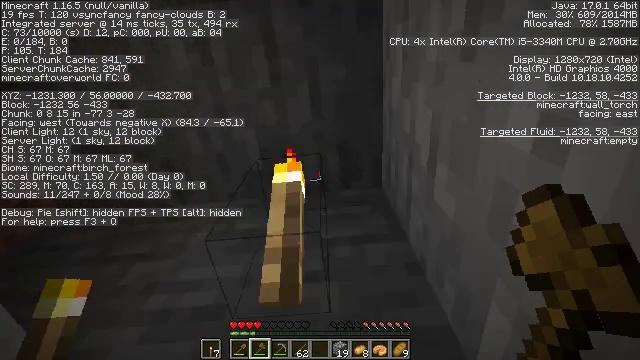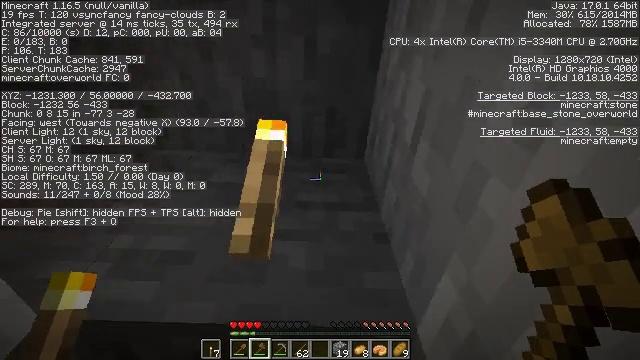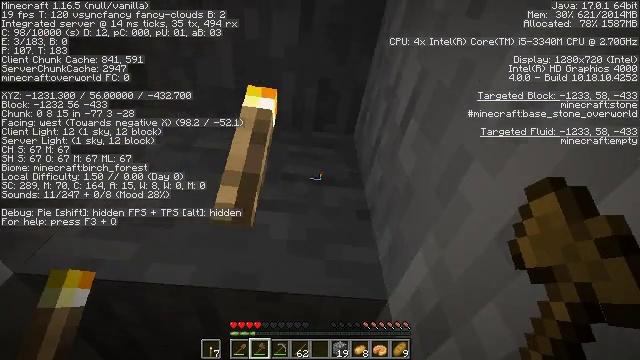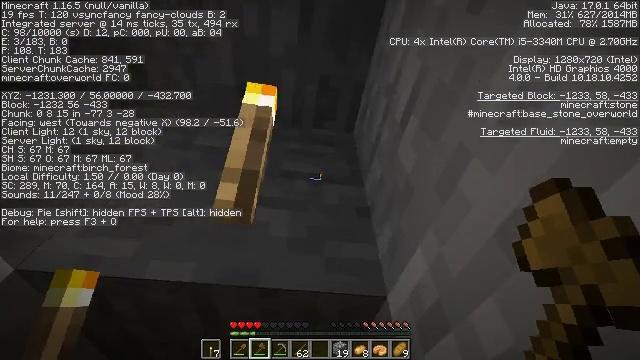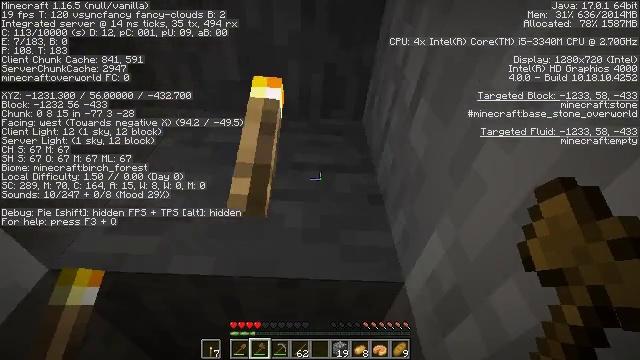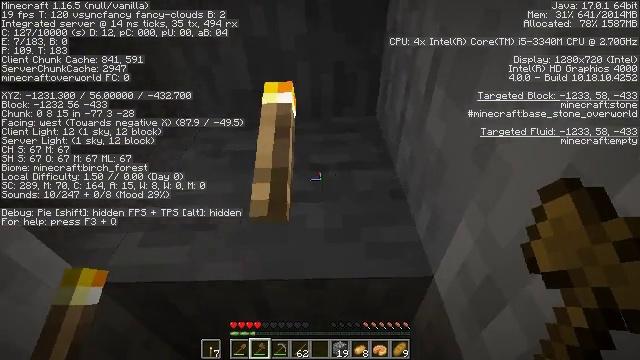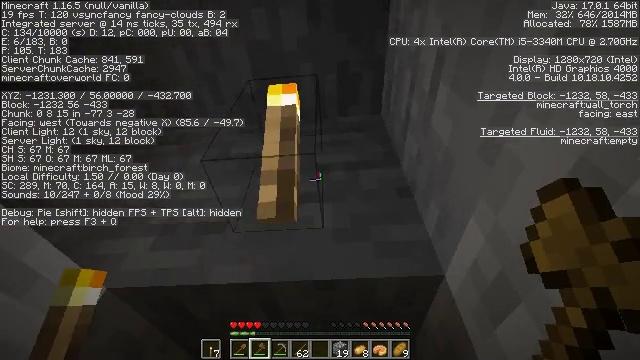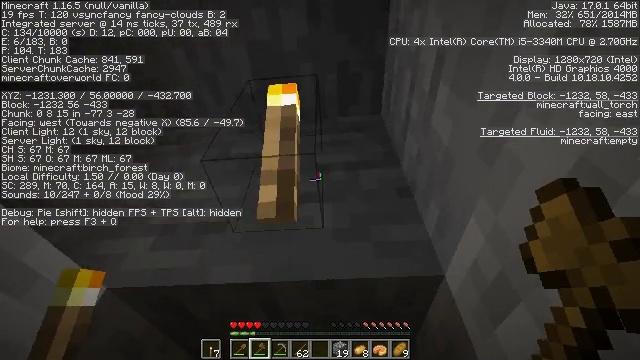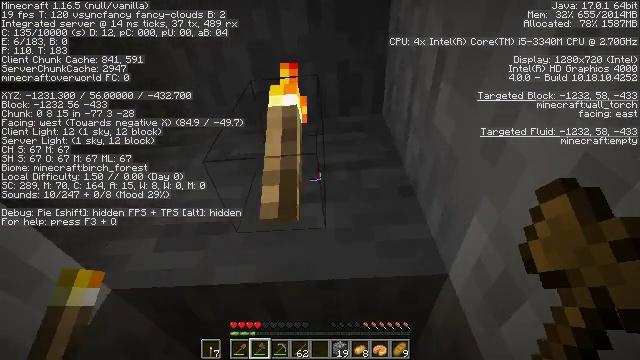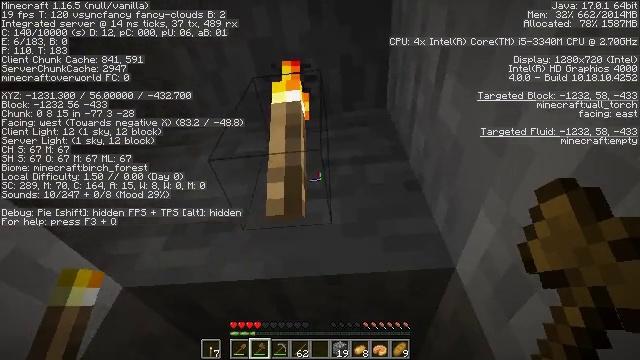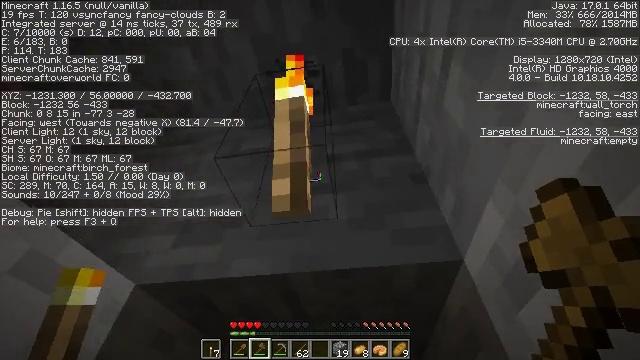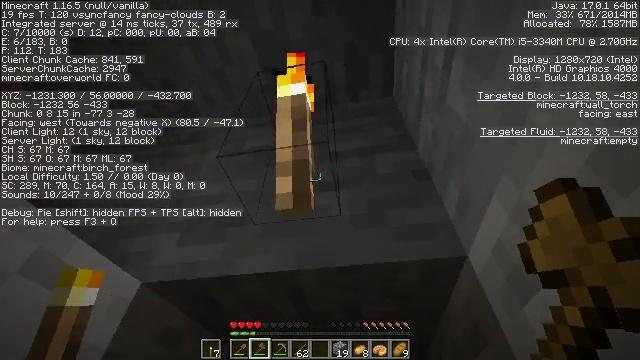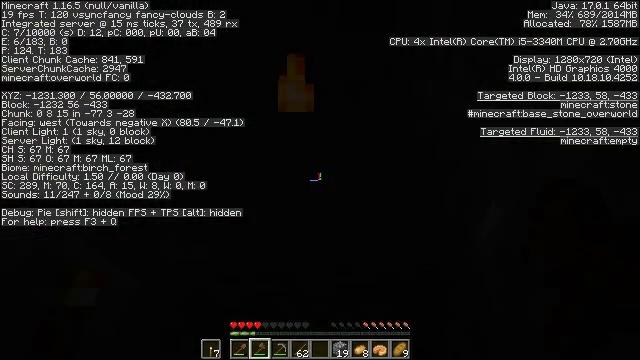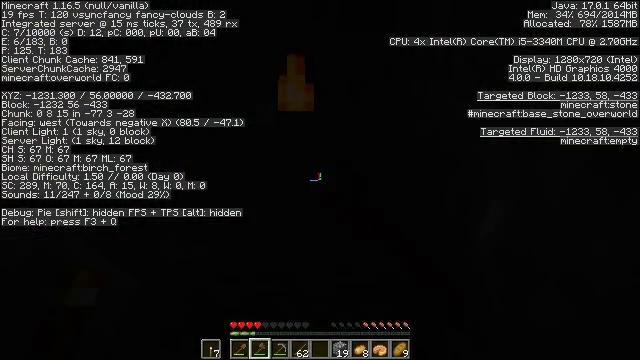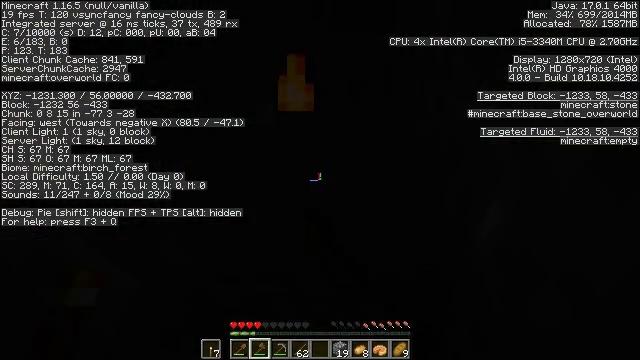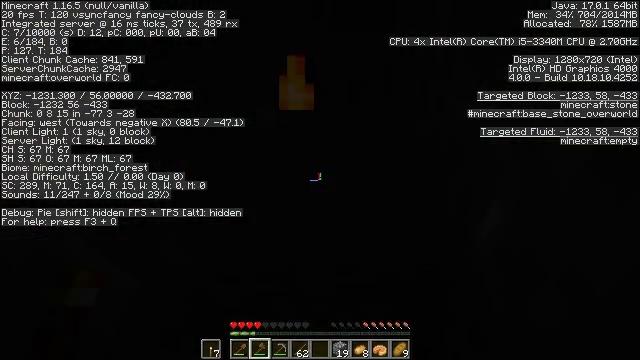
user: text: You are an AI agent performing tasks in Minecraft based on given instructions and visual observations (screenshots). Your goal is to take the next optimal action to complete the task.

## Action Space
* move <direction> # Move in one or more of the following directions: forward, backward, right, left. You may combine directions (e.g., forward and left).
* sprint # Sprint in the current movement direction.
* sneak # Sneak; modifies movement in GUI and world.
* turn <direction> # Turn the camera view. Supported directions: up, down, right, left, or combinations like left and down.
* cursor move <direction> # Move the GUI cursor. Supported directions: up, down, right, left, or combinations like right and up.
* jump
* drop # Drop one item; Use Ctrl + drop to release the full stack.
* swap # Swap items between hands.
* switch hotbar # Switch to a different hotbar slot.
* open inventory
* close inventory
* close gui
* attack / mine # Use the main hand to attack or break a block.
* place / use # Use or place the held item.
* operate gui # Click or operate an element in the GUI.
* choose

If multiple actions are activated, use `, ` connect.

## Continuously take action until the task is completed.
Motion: motion action
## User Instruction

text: Destroy the wall torch to gather it.
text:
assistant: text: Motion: turn right and down
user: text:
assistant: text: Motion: turn right and down
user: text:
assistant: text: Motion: no_op
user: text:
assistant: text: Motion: turn left and down
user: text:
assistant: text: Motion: turn left
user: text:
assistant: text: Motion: turn left
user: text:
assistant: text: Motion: no_op
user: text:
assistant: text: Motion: no_op
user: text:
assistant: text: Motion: turn left
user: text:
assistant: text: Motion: turn left and down
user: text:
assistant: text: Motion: no_op
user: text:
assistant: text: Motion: attack / mine
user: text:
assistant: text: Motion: attack / mine
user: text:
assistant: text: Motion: no_op
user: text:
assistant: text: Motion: no_op
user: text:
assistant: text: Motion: turn down
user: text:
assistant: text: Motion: turn down
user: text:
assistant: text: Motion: no_op